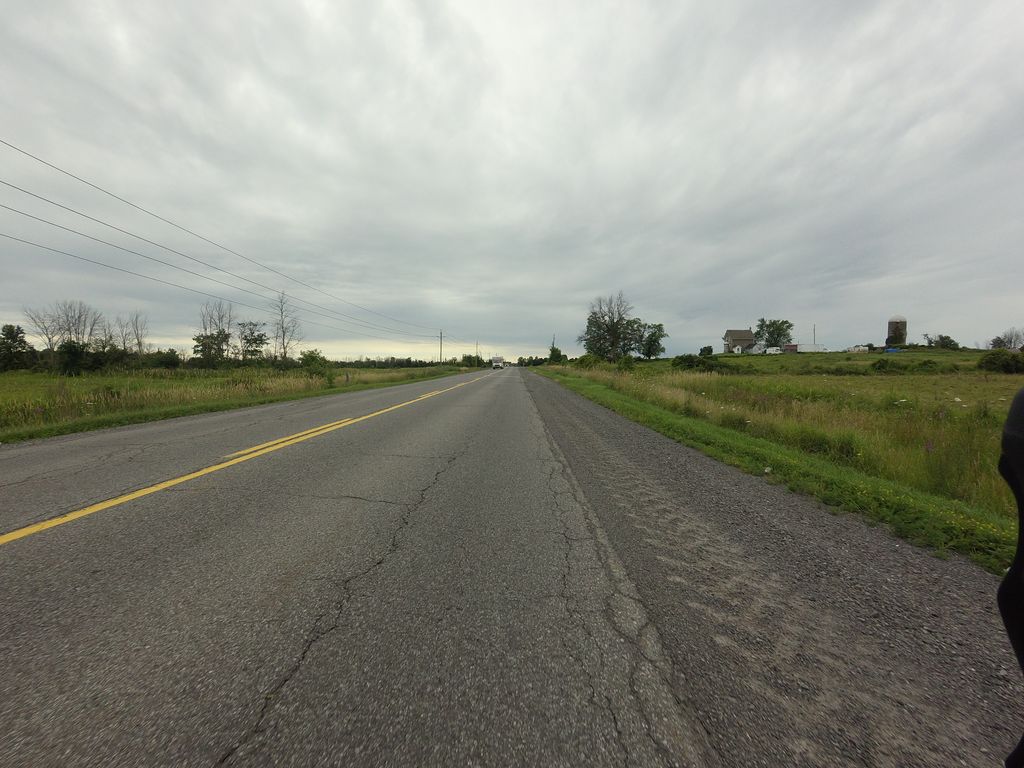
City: ottawa-gatineau